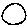
Label: circle